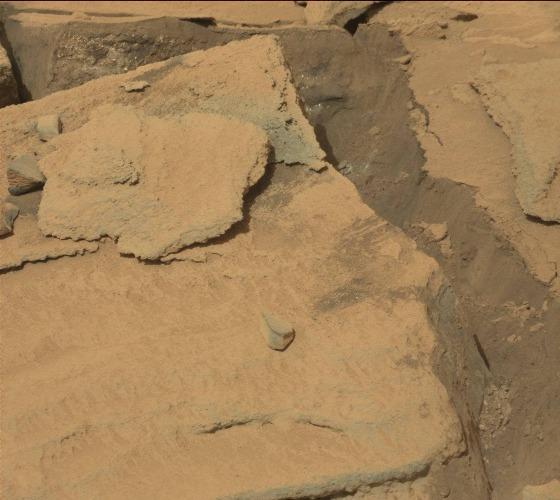
Terrain classes present: Bedrock, Gravel / Sand / Soil, Rock, Shadow